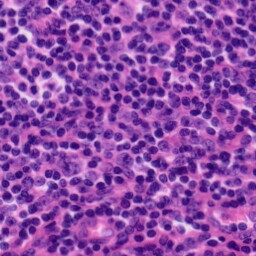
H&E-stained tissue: Tonsil